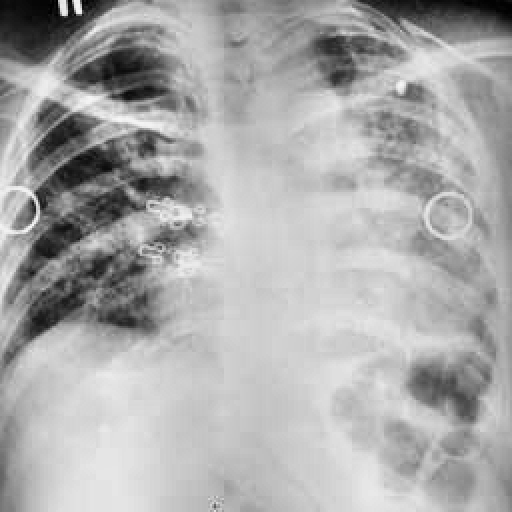
Finding: TUBERCULOSIS